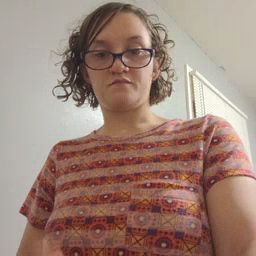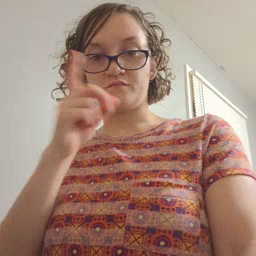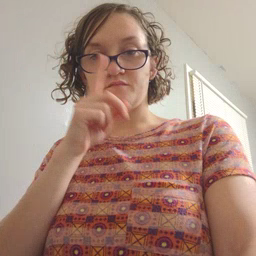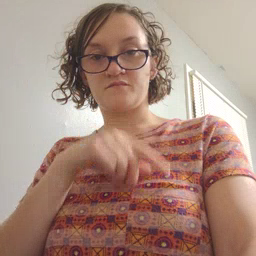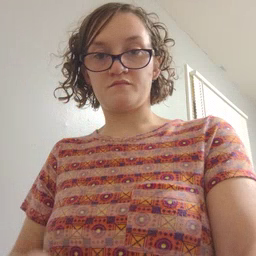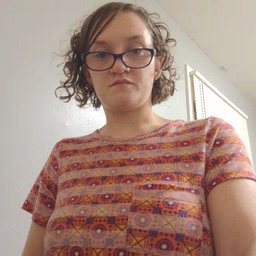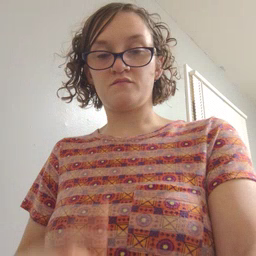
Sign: mouse